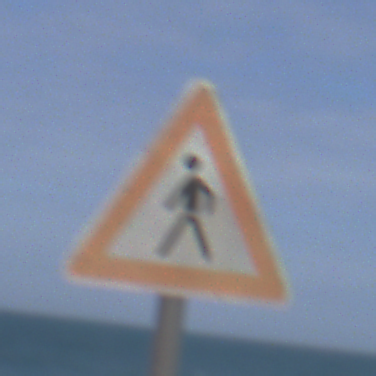
Verkehrszeichen: FussgaengerRechts
Umgebung: Outdoor, Nature
Tageszeit: Midday
Wetter: PartlyCloudy
Licht: Natural
Jahreszeit: NotSpecified
Kontrast: MediumContrast